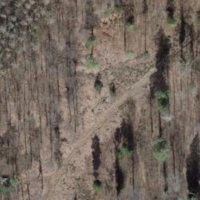
EUNIS habitat code: 41
Species observed at this site:
Linaria vulgaris